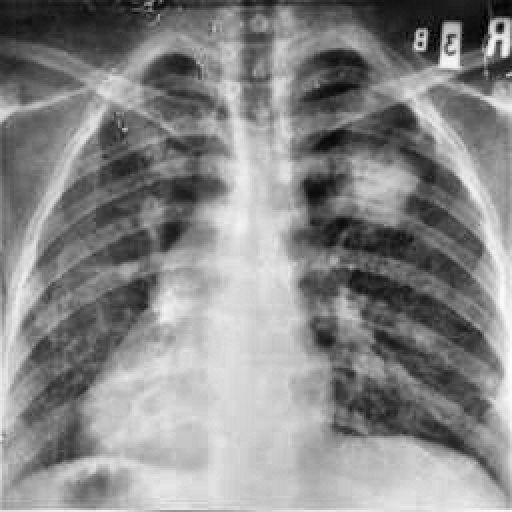
Finding: TUBERCULOSIS